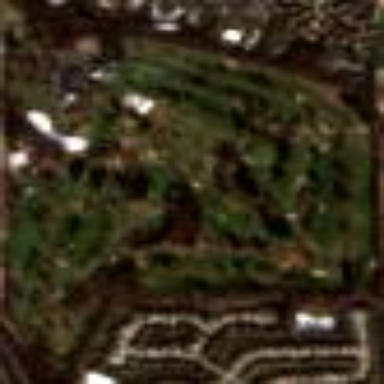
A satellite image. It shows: Golf course surrounded by greenery.